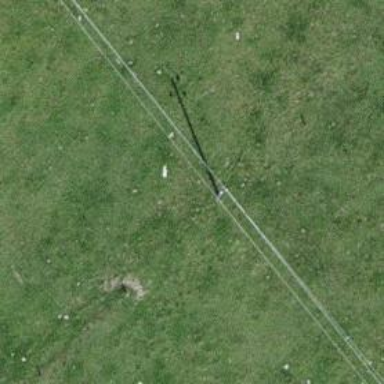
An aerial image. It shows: Minor power line.